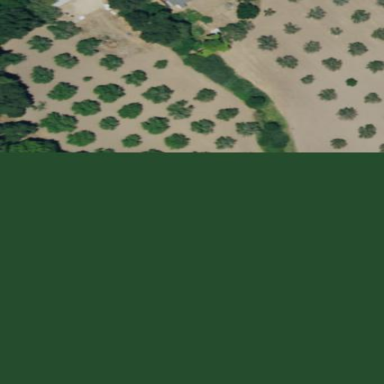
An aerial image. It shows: Orchard.